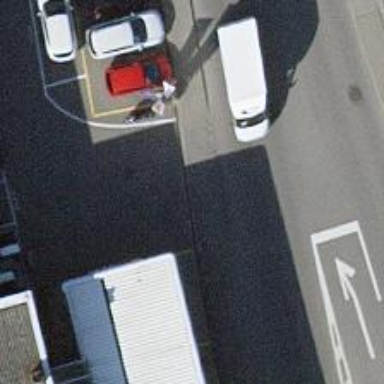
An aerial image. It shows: Unmarked crossing on the road.